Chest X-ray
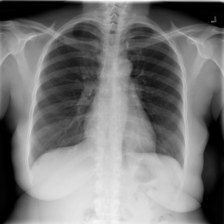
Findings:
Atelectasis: negative
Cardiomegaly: negative
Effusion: negative
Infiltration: positive
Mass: negative
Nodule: negative
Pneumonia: negative
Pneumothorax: negative
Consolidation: negative
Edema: negative
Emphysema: negative
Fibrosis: negative
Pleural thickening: negative
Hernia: negative